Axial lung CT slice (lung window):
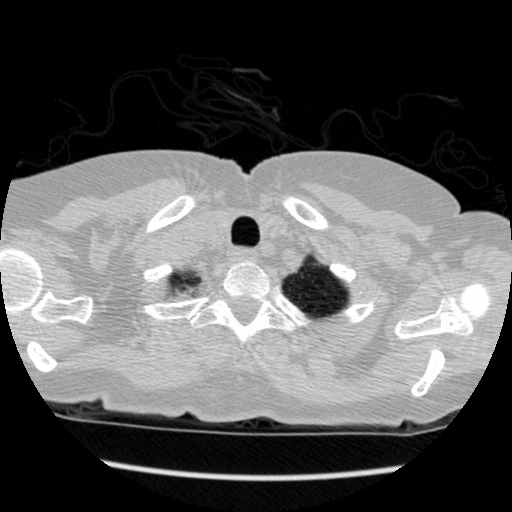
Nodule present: no